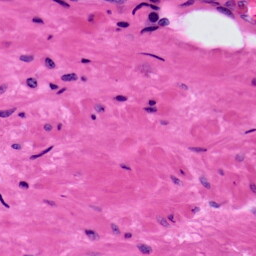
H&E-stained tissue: Prostate